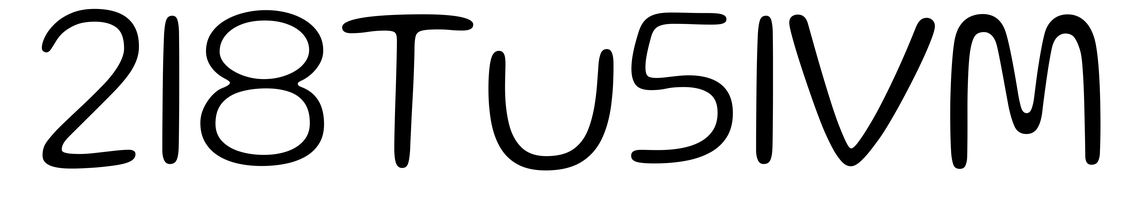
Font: Gluten_ExtraLight